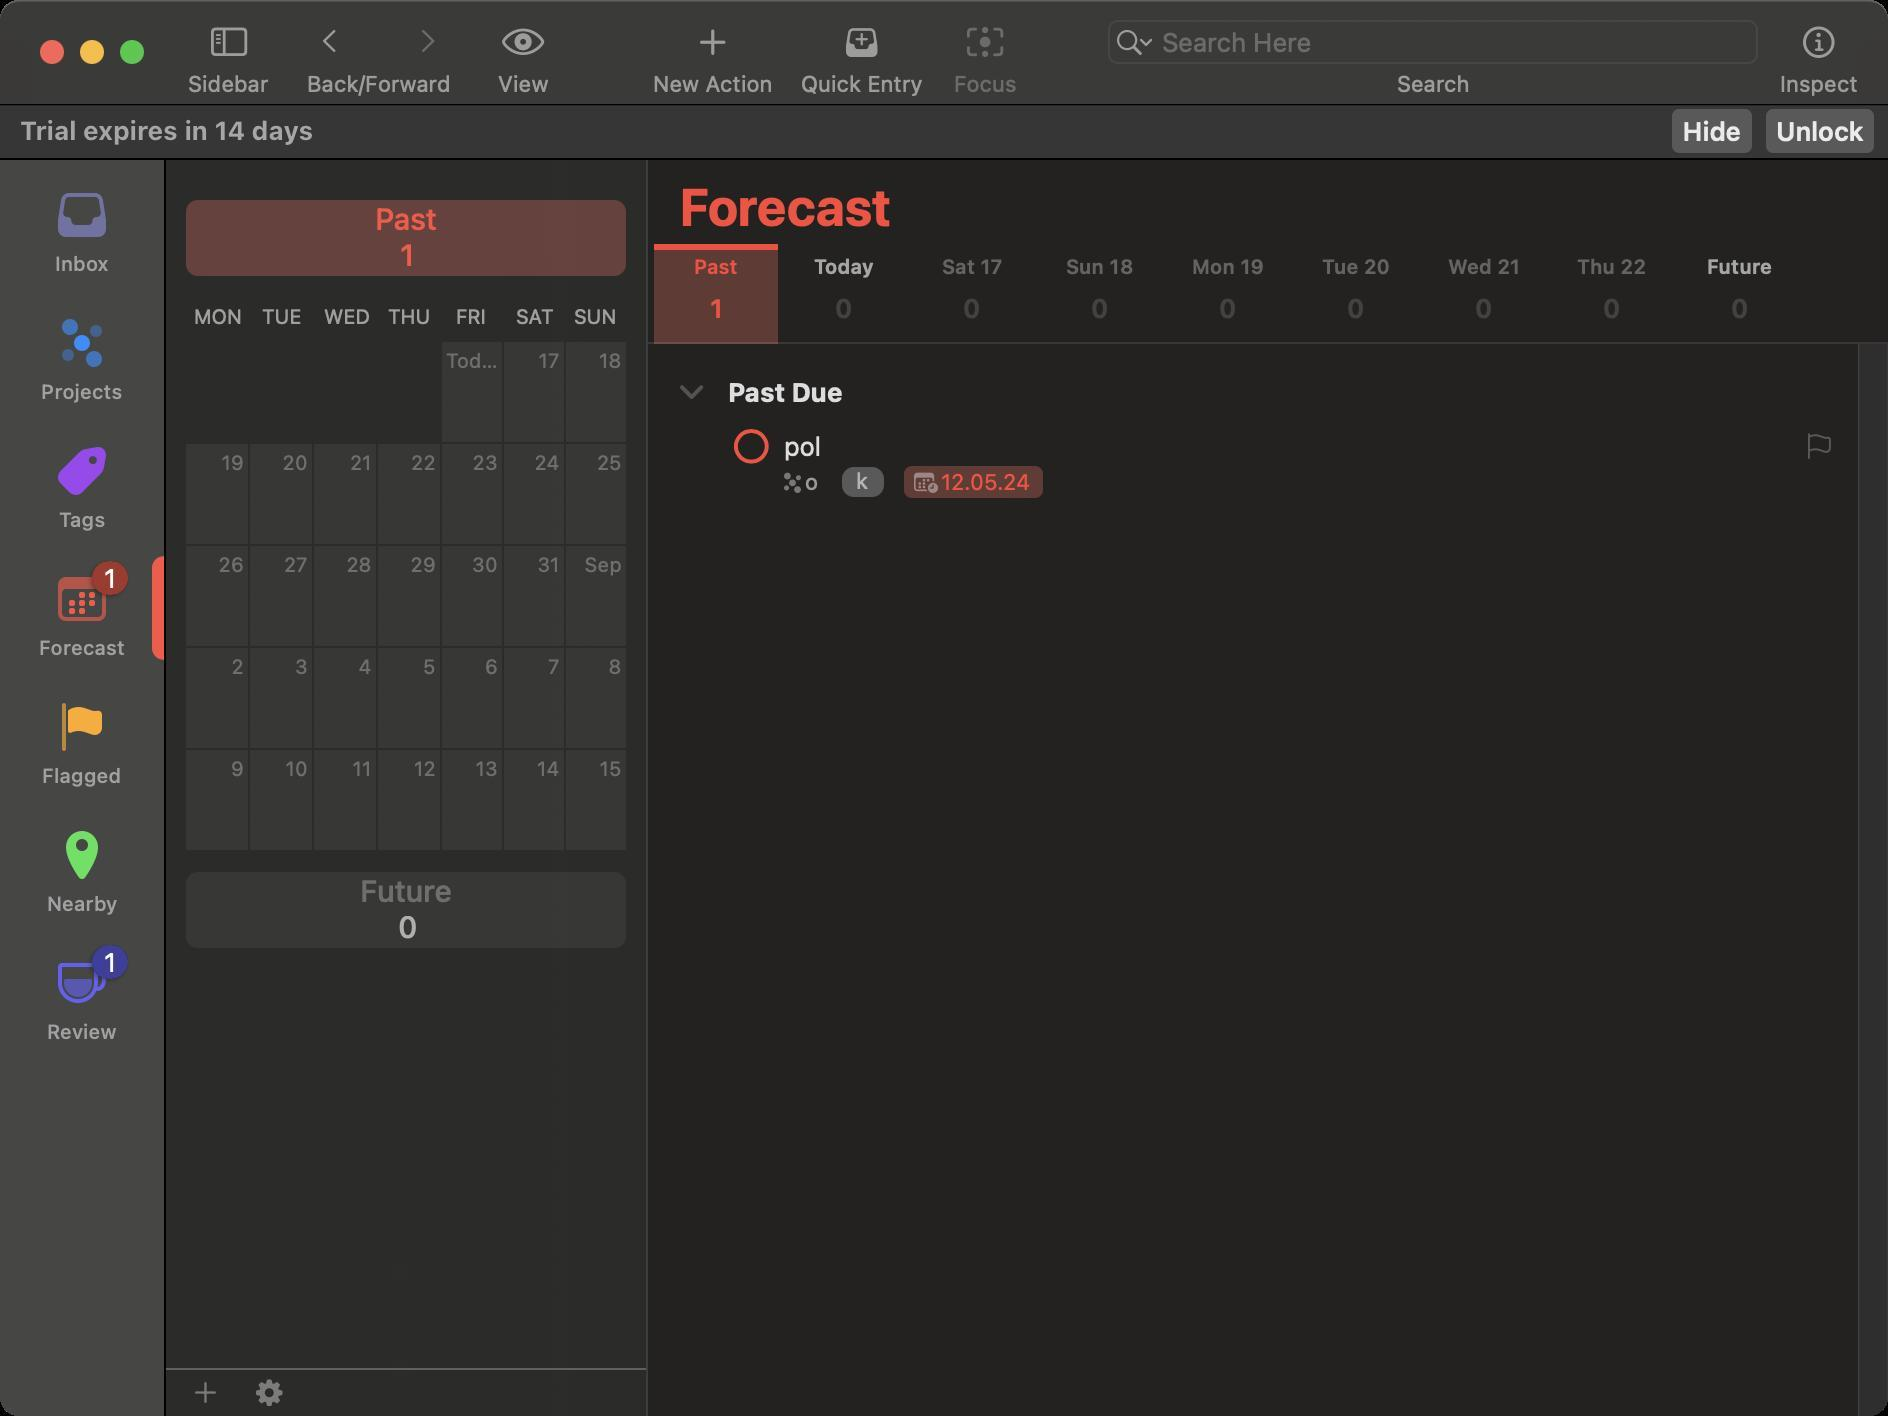
Accessibility tree:
{"name": "Forecast", "role": "AXWindow", "description": null, "role_description": "standard window", "value": null, "position": "392.00;110.00", "size": "944;708", "children": [{"name": null, "role": "AXStaticText", "description": null, "role_description": "text", "value": "Trial expires in 14 days", "position": "8.00;57.00", "size": "822;18", "children": []}, {"name": "Unlock", "role": "AXButton", "description": null, "role_description": "button", "value": null, "position": "883.00;54.50", "size": "54;22", "children": []}, {"name": "Hide", "role": "AXButton", "description": null, "role_description": "button", "value": null, "position": "836.00;54.50", "size": "40;22", "children": []}, {"name": null, "role": "AXSplitGroup", "description": null, "role_description": "split group", "value": null, "position": "0.00;80.00", "size": "944;628", "children": [{"name": null, "role": "AXGroup", "description": null, "role_description": "group", "value": null, "position": "0.00;80.00", "size": "82;628", "children": [{"name": null, "role": "AXScrollArea", "description": null, "role_description": "scroll area", "value": null, "position": "0.00;80.00", "size": "82;628", "children": [{"name": null, "role": "AXOpaqueProviderGroup", "description": null, "role_description": "list", "value": null, "position": "0.00;80.00", "size": "82;448", "children": [{"name": null, "role": "AXButton", "description": "Inbox", "role_description": "button", "value": null, "position": "0.00;80.00", "size": "82;64", "children": []}, {"name": null, "role": "AXButton", "description": "Projects", "role_description": "button", "value": null, "position": "0.00;144.00", "size": "82;64", "children": []}, {"name": null, "role": "AXButton", "description": "Tags", "role_description": "button", "value": null, "position": "0.00;208.00", "size": "82;64", "children": []}, {"name": null, "role": "AXButton", "description": "Forecast: 1 item", "role_description": "button", "value": null, "position": "0.00;272.00", "size": "82;64", "children": []}, {"name": null, "role": "AXButton", "description": "Flagged", "role_description": "button", "value": null, "position": "0.00;336.00", "size": "82;64", "children": []}, {"name": null, "role": "AXButton", "description": "Nearby", "role_description": "button", "value": null, "position": "0.00;400.00", "size": "82;64", "children": []}, {"name": null, "role": "AXButton", "description": "Review: 1 item", "role_description": "button", "value": null, "position": "0.00;464.00", "size": "82;64", "children": []}]}]}]}, {"name": null, "role": "AXSplitter", "description": null, "role_description": "splitter", "value": 82.0, "position": "82.00;80.00", "size": "1;628", "children": []}, {"name": null, "role": "AXGroup", "description": null, "role_description": "group", "value": null, "position": "83.00;80.00", "size": "240;628", "children": [{"name": null, "role": "AXGrid", "description": null, "role_description": "grid", "value": null, "position": "83.00;80.00", "size": "240;604", "children": [{"name": null, "role": "AXButton", "description": "Selected, Past, no items", "role_description": "button", "value": null, "position": "93.00;90.00", "size": "220;58", "children": []}, {"name": null, "role": "AXButton", "description": "Today, 16, Friday, August, no items", "role_description": "button", "value": null, "position": "221.00;171.00", "size": "30;50", "children": []}, {"name": null, "role": "AXButton", "description": "17, Saturday, August, no items", "role_description": "button", "value": null, "position": "252.00;171.00", "size": "30;50", "children": []}, {"name": null, "role": "AXButton", "description": "18, Sunday, August, no items", "role_description": "button", "value": null, "position": "283.00;171.00", "size": "30;50", "children": []}, {"name": null, "role": "AXButton", "description": "19, Monday, August, no items", "role_description": "button", "value": null, "position": "93.00;222.00", "size": "31;50", "children": []}, {"name": null, "role": "AXButton", "description": "20, Tuesday, August, no items", "role_description": "button", "value": null, "position": "125.00;222.00", "size": "31;50", "children": []}, {"name": null, "role": "AXButton", "description": "21, Wednesday, August, no items", "role_description": "button", "value": null, "position": "157.00;222.00", "size": "31;50", "children": []}, {"name": null, "role": "AXButton", "description": "22, Thursday, August, no items", "role_description": "button", "value": null, "position": "189.00;222.00", "size": "31;50", "children": []}, {"name": null, "role": "AXButton", "description": "23, Friday, August, no items", "role_description": "button", "value": null, "position": "221.00;222.00", "size": "30;50", "children": []}, {"name": null, "role": "AXButton", "description": "24, Saturday, August, no items", "role_description": "button", "value": null, "position": "252.00;222.00", "size": "30;50", "children": []}, {"name": null, "role": "AXButton", "description": "25, Sunday, August, no items", "role_description": "button", "value": null, "position": "283.00;222.00", "size": "30;50", "children": []}, {"name": null, "role": "AXButton", "description": "26, Monday, August, no items", "role_description": "button", "value": null, "position": "93.00;273.00", "size": "31;50", "children": []}, {"name": null, "role": "AXButton", "description": "27, Tuesday, August, no items", "role_description": "button", "value": null, "position": "125.00;273.00", "size": "31;50", "children": []}, {"name": null, "role": "AXButton", "description": "28, Wednesday, August, no items", "role_description": "button", "value": null, "position": "157.00;273.00", "size": "31;50", "children": []}, {"name": null, "role": "AXButton", "description": "29, Thursday, August, no items", "role_description": "button", "value": null, "position": "189.00;273.00", "size": "31;50", "children": []}, {"name": null, "role": "AXButton", "description": "30, Friday, August, no items", "role_description": "button", "value": null, "position": "221.00;273.00", "size": "30;50", "children": []}, {"name": null, "role": "AXButton", "description": "31, Saturday, August, no items", "role_description": "button", "value": null, "position": "252.00;273.00", "size": "30;50", "children": []}, {"name": null, "role": "AXButton", "description": "1, Sunday, September, no items", "role_description": "button", "value": null, "position": "283.00;273.00", "size": "30;50", "children": []}, {"name": null, "role": "AXButton", "description": "2, Monday, September, no items", "role_description": "button", "value": null, "position": "93.00;324.00", "size": "31;50", "children": []}, {"name": null, "role": "AXButton", "description": "3, Tuesday, September, no items", "role_description": "button", "value": null, "position": "125.00;324.00", "size": "31;50", "children": []}, {"name": null, "role": "AXButton", "description": "4, Wednesday, September, no items", "role_description": "button", "value": null, "position": "157.00;324.00", "size": "31;50", "children": []}, {"name": null, "role": "AXButton", "description": "5, Thursday, September, no items", "role_description": "button", "value": null, "position": "189.00;324.00", "size": "31;50", "children": []}, {"name": null, "role": "AXButton", "description": "6, Friday, September, no items", "role_description": "button", "value": null, "position": "221.00;324.00", "size": "30;50", "children": []}, {"name": null, "role": "AXButton", "description": "7, Saturday, September, no items", "role_description": "button", "value": null, "position": "252.00;324.00", "size": "30;50", "children": []}, {"name": null, "role": "AXButton", "description": "8, Sunday, September, no items", "role_description": "button", "value": null, "position": "283.00;324.00", "size": "30;50", "children": []}, {"name": null, "role": "AXButton", "description": "9, Monday, September, no items", "role_description": "button", "value": null, "position": "93.00;375.00", "size": "31;50", "children": []}, {"name": null, "role": "AXButton", "description": "10, Tuesday, September, no items", "role_description": "button", "value": null, "position": "125.00;375.00", "size": "31;50", "children": []}, {"name": null, "role": "AXButton", "description": "11, Wednesday, September, no items", "role_description": "button", "value": null, "position": "157.00;375.00", "size": "31;50", "children": []}, {"name": null, "role": "AXButton", "description": "12, Thursday, September, no items", "role_description": "button", "value": null, "position": "189.00;375.00", "size": "31;50", "children": []}, {"name": null, "role": "AXButton", "description": "13, Friday, September, no items", "role_description": "button", "value": null, "position": "221.00;375.00", "size": "30;50", "children": []}, {"name": null, "role": "AXButton", "description": "14, Saturday, September, no items", "role_description": "button", "value": null, "position": "252.00;375.00", "size": "30;50", "children": []}, {"name": null, "role": "AXButton", "description": "15, Sunday, September, no items", "role_description": "button", "value": null, "position": "283.00;375.00", "size": "30;50", "children": []}, {"name": null, "role": "AXButton", "description": "Future, no items", "role_description": "button", "value": null, "position": "93.00;426.00", "size": "220;58", "children": []}]}, {"name": "", "role": "AXMenuButton", "description": "add", "role_description": "menu button", "value": null, "position": "87.00;689.50", "size": "32;13", "children": []}, {"name": "", "role": "AXMenuButton", "description": "action", "role_description": "menu button", "value": null, "position": "119.00;688.00", "size": "32;16", "children": []}]}, {"name": null, "role": "AXSplitter", "description": null, "role_description": "splitter", "value": 240.0, "position": "323.00;80.00", "size": "1;628", "children": []}, {"name": null, "role": "AXScrollArea", "description": null, "role_description": "scroll area", "value": null, "position": "324.00;172.00", "size": "620;512", "children": [{"name": "Content", "role": "AXOutline", "description": null, "role_description": "outline", "value": null, "position": "324.00;172.00", "size": "605;512", "children": [{"name": null, "role": "AXRow", "description": null, "role_description": "outline row", "value": null, "position": "324.00;182.00", "size": "605;26", "children": [{"name": null, "role": "AXCell", "description": null, "role_description": "cell", "value": null, "position": "334.00;170.00", "size": "585;38", "children": [{"name": null, "role": "AXStaticText", "description": null, "role_description": "text", "value": "Past Due", "position": "362.00;188.00", "size": "549;16", "children": []}, {"name": "", "role": "AXDisclosureTriangle", "description": "Reminder: Onboarding Journey", "role_description": "disclosure triangle", "value": 1, "position": "336.00;180.00", "size": "20;32", "children": []}]}]}, {"name": null, "role": "AXRow", "description": null, "role_description": "outline row", "value": null, "position": "324.00;208.00", "size": "605;47", "children": [{"name": null, "role": "AXCell", "description": null, "role_description": "cell", "value": null, "position": "334.00;208.00", "size": "585;47", "children": [{"name": null, "role": "AXGroup", "description": null, "role_description": "group", "value": null, "position": "364.00;212.00", "size": "23;23", "children": [{"name": null, "role": "AXUnknown", "description": null, "role_description": null, "value": null, "position": "364.00;213.00", "size": "23;21", "children": []}]}, {"name": null, "role": "AXTextField", "description": null, "role_description": "text field", "value": "pol", "position": "390.00;215.00", "size": "486;16", "children": []}, {"name": "", "role": "AXCheckBox", "description": "Note", "role_description": "toggle button", "value": "Hidden", "position": "868.00;216.00", "size": "40;14", "children": []}, {"name": "", "role": "AXButton", "description": "flag", "role_description": "button", "value": "Unflagged", "position": "902.00;209.50", "size": "15;27", "children": []}, {"name": "", "role": "AXUnknown", "description": null, "role_description": "unknown", "value": null, "position": "392.00;234.50", "size": "9;13", "children": [{"name": "", "role": "AXButton", "description": null, "role_description": "button", "value": null, "position": "392.00;234.50", "size": "9;13", "children": []}]}, {"name": "project", "role": "AXTextField", "description": null, "role_description": "text field", "value": "o", "position": "400.50;234.00", "size": "14;14", "children": []}, {"name": "Assign_tag_field", "role": "AXTextField", "description": null, "role_description": "text field", "value": "", "position": "444.00;233.50", "size": "0;15", "children": []}, {"name": null, "role": "AXImage", "description": "tag", "role_description": "image", "value": null, "position": "420.00;233.00", "size": "0;0", "children": []}, {"name": null, "role": "AXStaticText", "description": null, "role_description": "text", "value": "k", "position": "426.00;233.50", "size": "11;14", "children": []}, {"name": "", "role": "AXUnknown", "description": null, "role_description": "unknown", "value": null, "position": "456.00;234.50", "size": "14;13", "children": [{"name": "", "role": "AXButton", "description": null, "role_description": "button", "value": null, "position": "456.00;234.50", "size": "14;13", "children": []}]}, {"name": "Due_Date", "role": "AXTextField", "description": "12. May 2024", "role_description": "text field", "value": "12.05.24", "position": "468.50;234.00", "size": "49;14", "children": []}]}]}, {"name": null, "role": "AXColumn", "description": null, "role_description": "column", "value": null, "position": "334.00;172.00", "size": "585;512", "children": []}]}, {"name": null, "role": "AXScrollBar", "description": null, "role_description": "scroll bar", "value": 0.27209944751381215, "position": "929.00;172.00", "size": "15;536", "children": []}]}, {"name": null, "role": "AXGroup", "description": null, "role_description": "group", "value": null, "position": "324.00;80.00", "size": "620;92", "children": []}, {"name": null, "role": "AXStaticText", "description": null, "role_description": "text", "value": "Forecast", "position": "338.00;88.00", "size": "110;30", "children": []}, {"name": null, "role": "AXGroup", "description": null, "role_description": "group", "value": null, "position": "326.00;122.00", "size": "616;50", "children": [{"name": null, "role": "AXButton", "description": "Past, 1 item", "role_description": "button", "value": null, "position": "326.00;122.00", "size": "64;50", "children": []}, {"name": null, "role": "AXButton", "description": "Today, 16, Friday, August, no items", "role_description": "button", "value": null, "position": "390.00;122.00", "size": "64;50", "children": []}, {"name": null, "role": "AXButton", "description": "17, Saturday, August, no items", "role_description": "button", "value": null, "position": "454.00;122.00", "size": "64;50", "children": []}, {"name": null, "role": "AXButton", "description": "18, Sunday, August, no items", "role_description": "button", "value": null, "position": "518.00;122.00", "size": "64;50", "children": []}, {"name": null, "role": "AXButton", "description": "19, Monday, August, no items", "role_description": "button", "value": null, "position": "582.00;122.00", "size": "64;50", "children": []}, {"name": null, "role": "AXButton", "description": "20, Tuesday, August, no items", "role_description": "button", "value": null, "position": "646.00;122.00", "size": "64;50", "children": []}, {"name": null, "role": "AXButton", "description": "21, Wednesday, August, no items", "role_description": "button", "value": null, "position": "710.00;122.00", "size": "64;50", "children": []}, {"name": null, "role": "AXButton", "description": "22, Thursday, August, no items", "role_description": "button", "value": null, "position": "774.00;122.00", "size": "64;50", "children": []}, {"name": null, "role": "AXButton", "description": "Future, no items", "role_description": "button", "value": null, "position": "838.00;122.00", "size": "64;50", "children": []}]}, {"name": null, "role": "AXSplitter", "description": null, "role_description": "splitter", "value": 620.0, "position": "944.00;80.00", "size": "1;628", "children": []}]}, {"name": null, "role": "AXGroup", "description": null, "role_description": "group", "value": null, "position": "0.00;708.00", "size": "0;0", "children": []}, {"name": null, "role": "AXToolbar", "description": null, "role_description": "toolbar", "value": null, "position": "0.00;0.00", "size": "944;52", "children": [{"name": "Sidebar", "role": "AXButton", "description": "Sidebar", "role_description": "button", "value": null, "position": "87.00;0.00", "size": "54;52", "children": []}, {"name": null, "role": "AXGroup", "description": null, "role_description": "group", "value": null, "position": "141.50;0.00", "size": "96;52", "children": [{"name": "", "role": "AXButton", "description": "Back", "role_description": "button", "value": null, "position": "144.50;9.00", "size": "42;25", "children": []}, {"name": "", "role": "AXButton", "description": "Forward", "role_description": "button", "value": null, "position": "192.50;9.00", "size": "42;25", "children": []}, {"name": null, "role": "AXStaticText", "description": null, "role_description": "text", "value": "Back/Forward", "position": "149.50;35.00", "size": "80;14", "children": []}]}, {"name": "View", "role": "AXButton", "description": "View", "role_description": "button", "value": null, "position": "237.50;0.00", "size": "48;52", "children": []}, {"name": "New_Action", "role": "AXButton", "description": "New Action", "role_description": "button", "value": null, "position": "319.50;0.00", "size": "74;52", "children": []}, {"name": "Quick_Entry", "role": "AXButton", "description": null, "role_description": "button", "value": null, "position": "393.50;0.00", "size": "75;52", "children": []}, {"name": "Focus", "role": "AXButton", "description": null, "role_description": "button", "value": null, "position": "468.50;0.00", "size": "48;52", "children": []}, {"name": null, "role": "AXGroup", "description": null, "role_description": "group", "value": null, "position": "550.00;0.00", "size": "333;52", "children": [{"name": null, "role": "AXTextField", "description": null, "role_description": "search text field", "value": "", "position": "553.00;9.00", "size": "327;25", "children": [{"name": "", "role": "AXButton", "description": null, "role_description": "button", "value": null, "position": "555.00;10.00", "size": "25;22", "children": []}]}, {"name": null, "role": "AXStaticText", "description": null, "role_description": "text", "value": "Search", "position": "694.50;35.00", "size": "44;14", "children": []}]}, {"name": "Inspect", "role": "AXButton", "description": "Inspect", "role_description": "button", "value": null, "position": "883.00;0.00", "size": "53;52", "children": []}]}, {"name": null, "role": "AXButton", "description": null, "role_description": "close button", "value": null, "position": "19.00;18.00", "size": "14;16", "children": []}, {"name": null, "role": "AXButton", "description": null, "role_description": "full screen button", "value": null, "position": "59.00;18.00", "size": "14;16", "children": [{"name": null, "role": "AXGroup", "description": null, "role_description": "group", "value": null, "position": "59.00;18.00", "size": "14;16", "children": [{"name": null, "role": "AXGroup", "description": null, "role_description": "group", "value": null, "position": "59.00;18.00", "size": "14;16", "children": []}]}]}, {"name": null, "role": "AXButton", "description": null, "role_description": "minimize button", "value": null, "position": "39.00;18.00", "size": "14;16", "children": []}]}